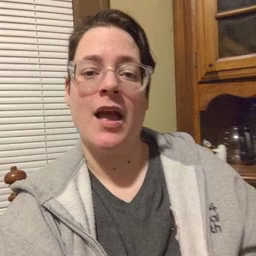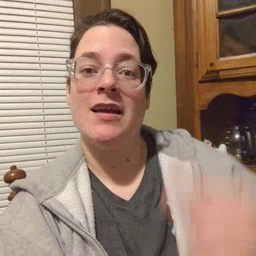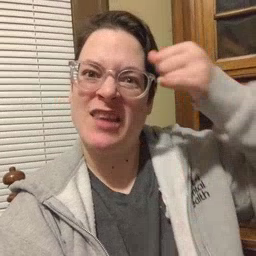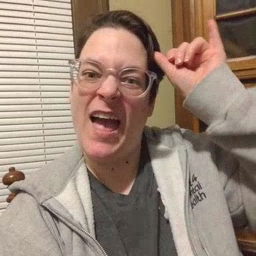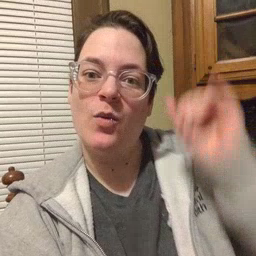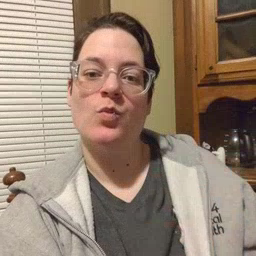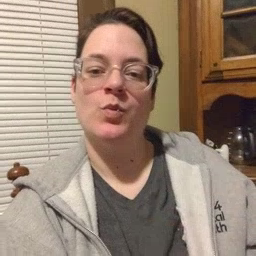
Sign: cow